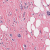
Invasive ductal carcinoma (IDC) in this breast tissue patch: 1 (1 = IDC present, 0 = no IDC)